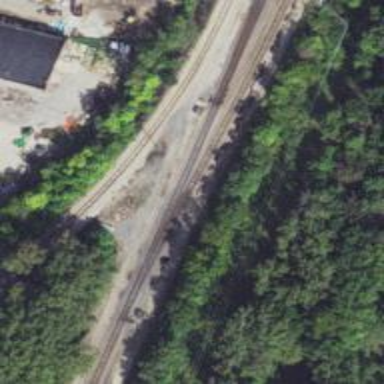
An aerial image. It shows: Abandoned railway.